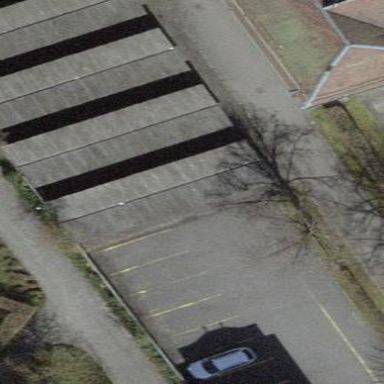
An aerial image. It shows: View of roof of building.